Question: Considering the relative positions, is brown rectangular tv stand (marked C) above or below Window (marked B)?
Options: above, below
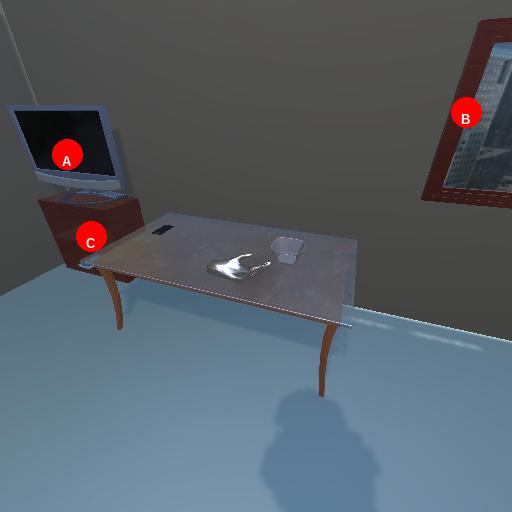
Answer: above